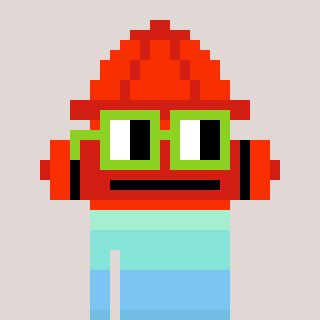
a pixel art character with square light green glasses, a fire hydrant-shaped head and a hotbrown-colored body on a warm background